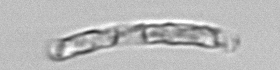
Label: Guinardia_striata